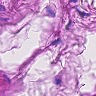
Metastatic tissue present: no